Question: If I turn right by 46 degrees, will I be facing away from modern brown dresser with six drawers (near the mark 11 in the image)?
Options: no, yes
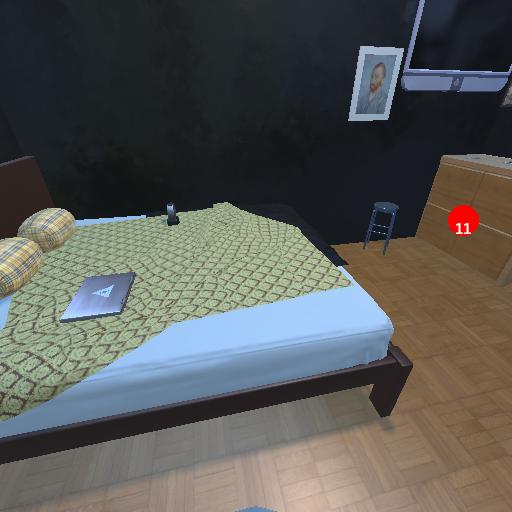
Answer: no